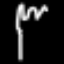
Label: fork